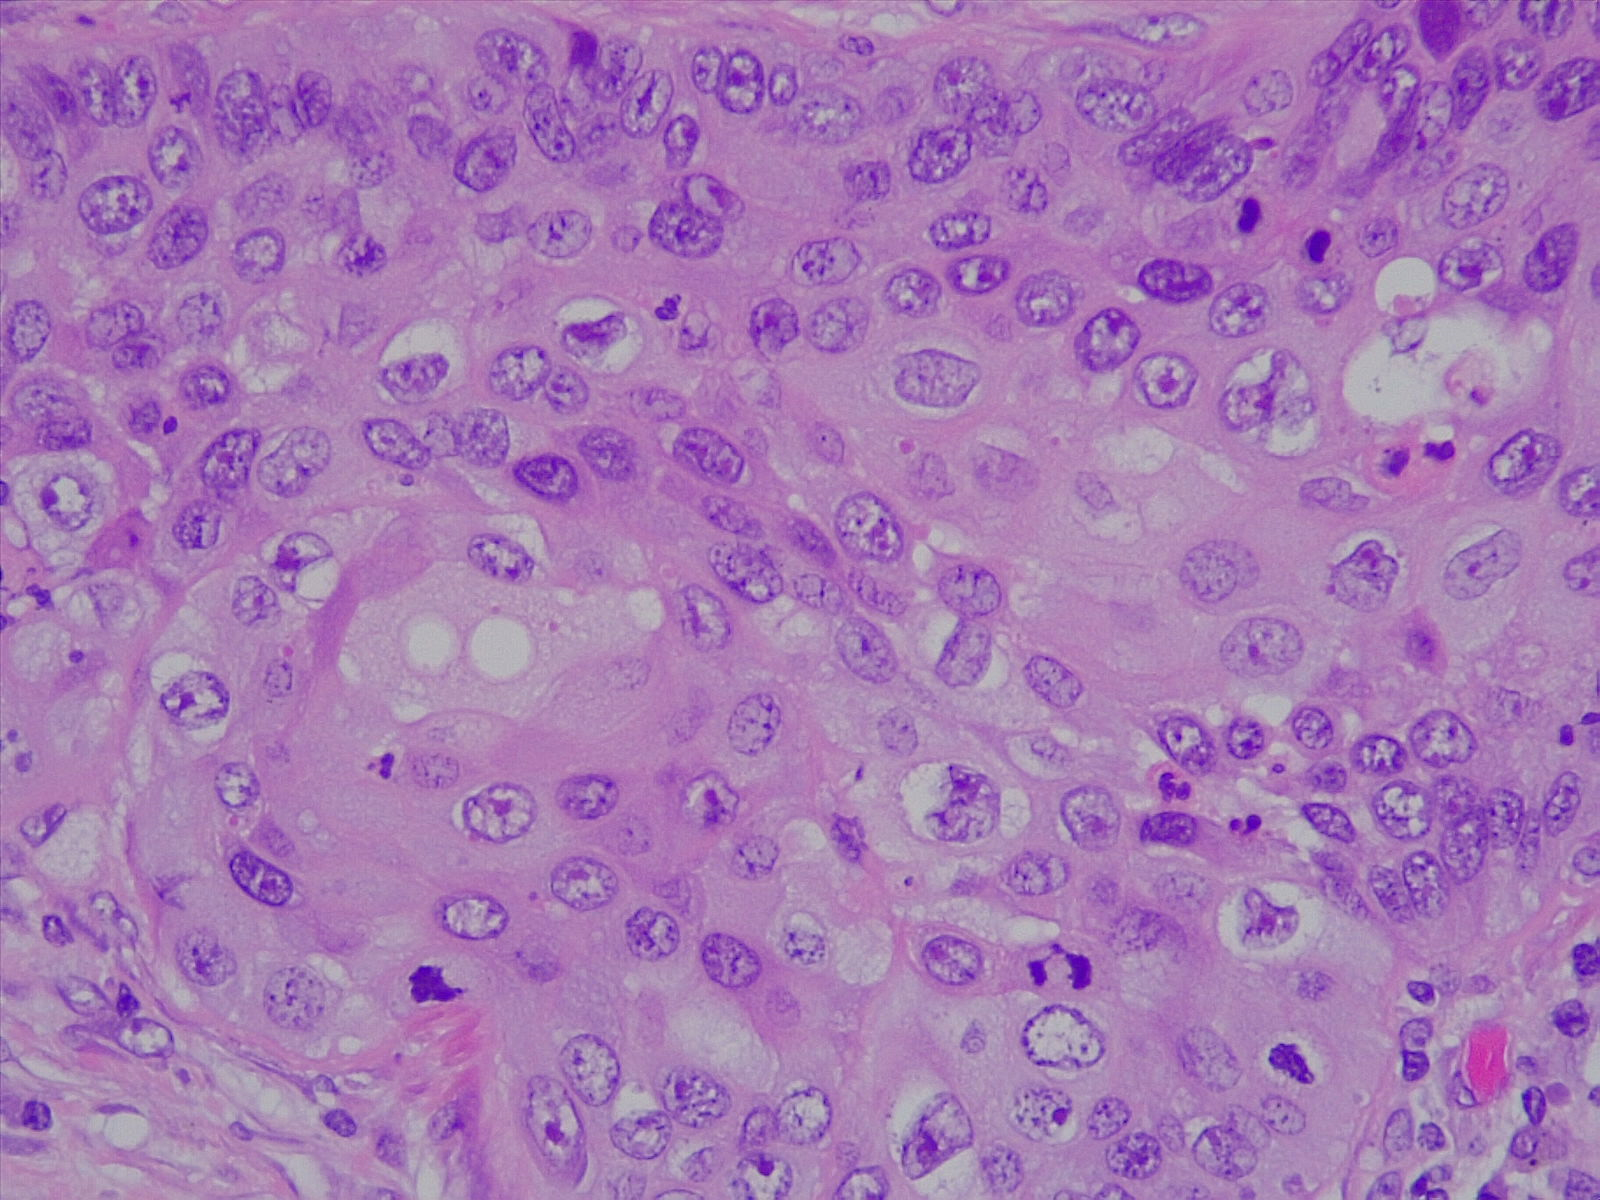
Label: lung squamous cell carcinoma, moderately differentiated